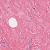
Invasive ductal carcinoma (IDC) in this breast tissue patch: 0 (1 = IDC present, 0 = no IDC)